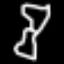
Label: hourglass